Question: What is the reading of the measurement in the image?
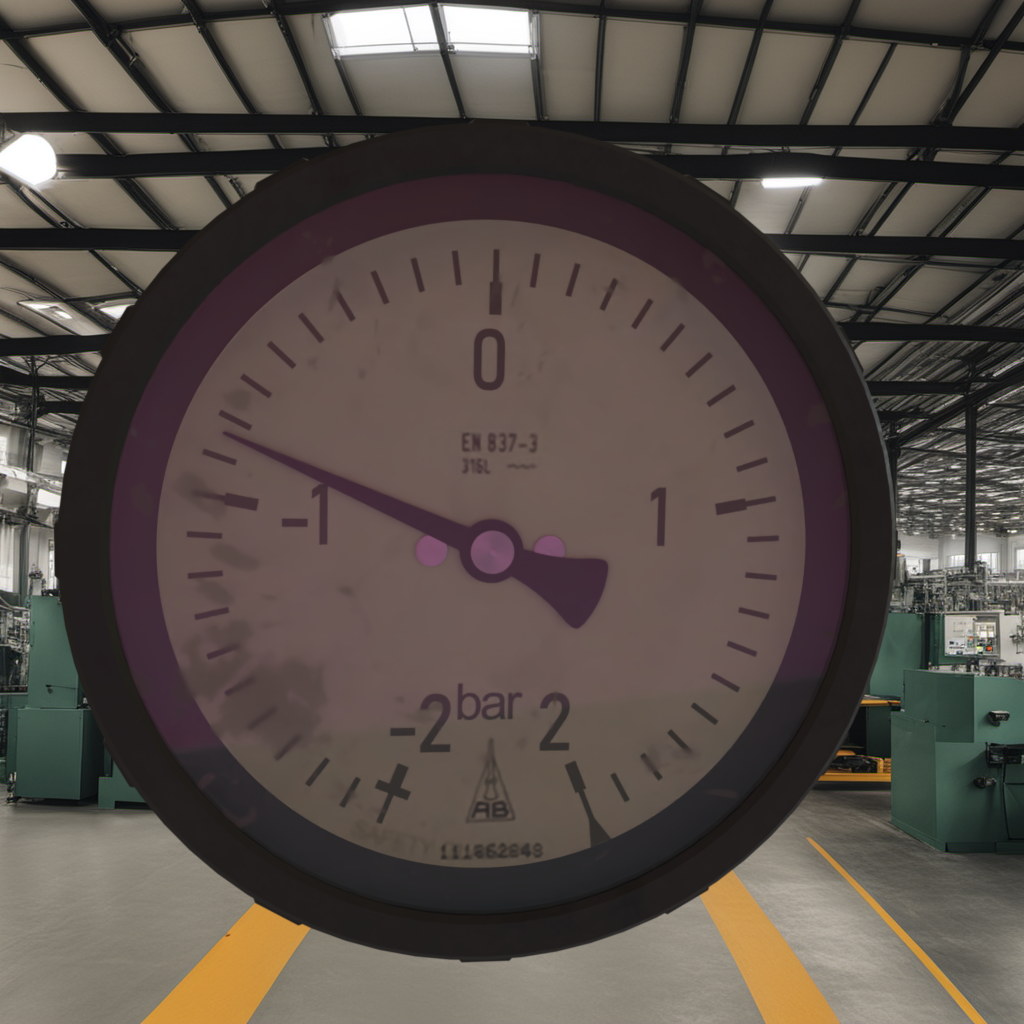
Answer: The result is -0.88
Question: What is the value range of this measurement?
Answer: The range is from -2 to 2
Question: What is the minimum and maximum value of this measurement?
Answer: The minimum value is -2 and the maximum value is 2